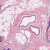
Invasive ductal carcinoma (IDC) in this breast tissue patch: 1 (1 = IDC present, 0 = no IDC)